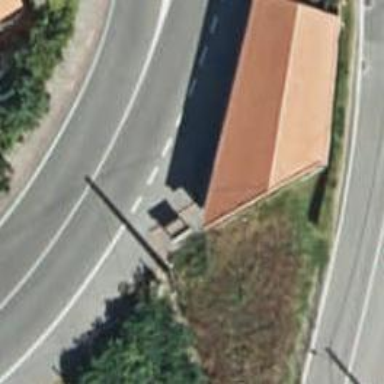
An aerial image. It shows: Bus stop with platform for public transport.